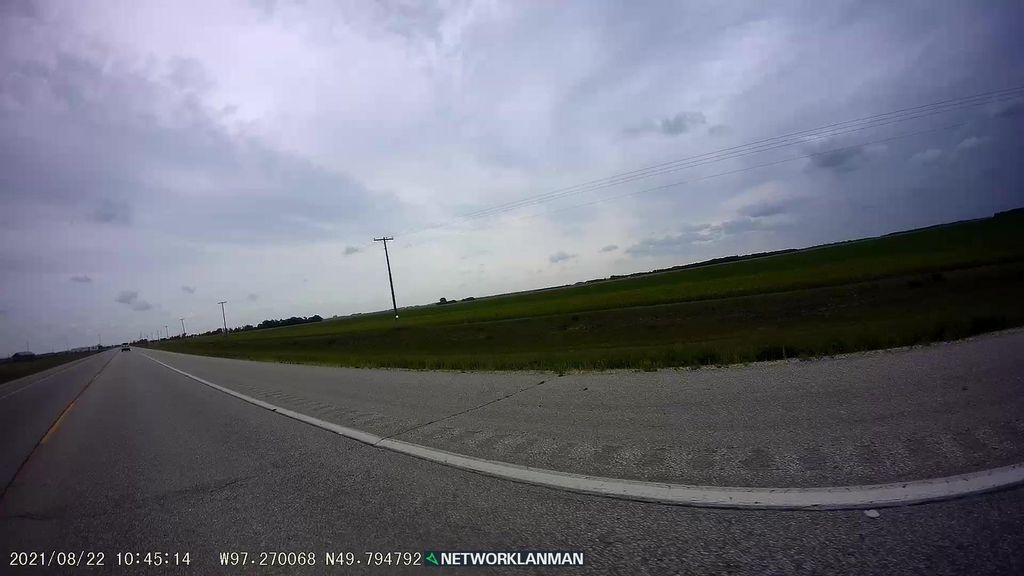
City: winnipeg